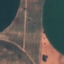
Land use / land cover class: AnnualCrop